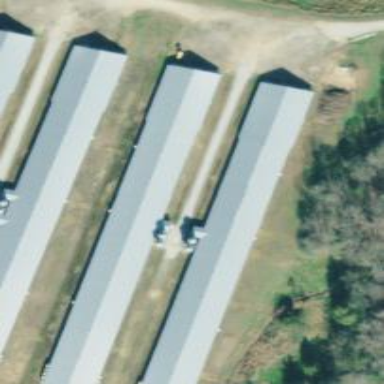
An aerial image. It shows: Poultry house.